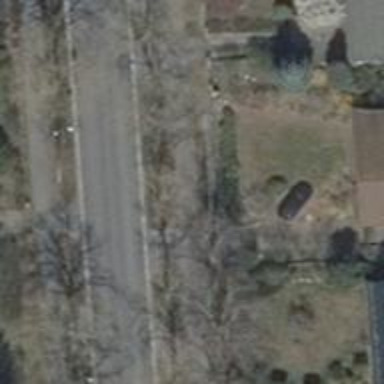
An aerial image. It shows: Avenue lined with broadleaved deciduous trees.